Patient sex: M
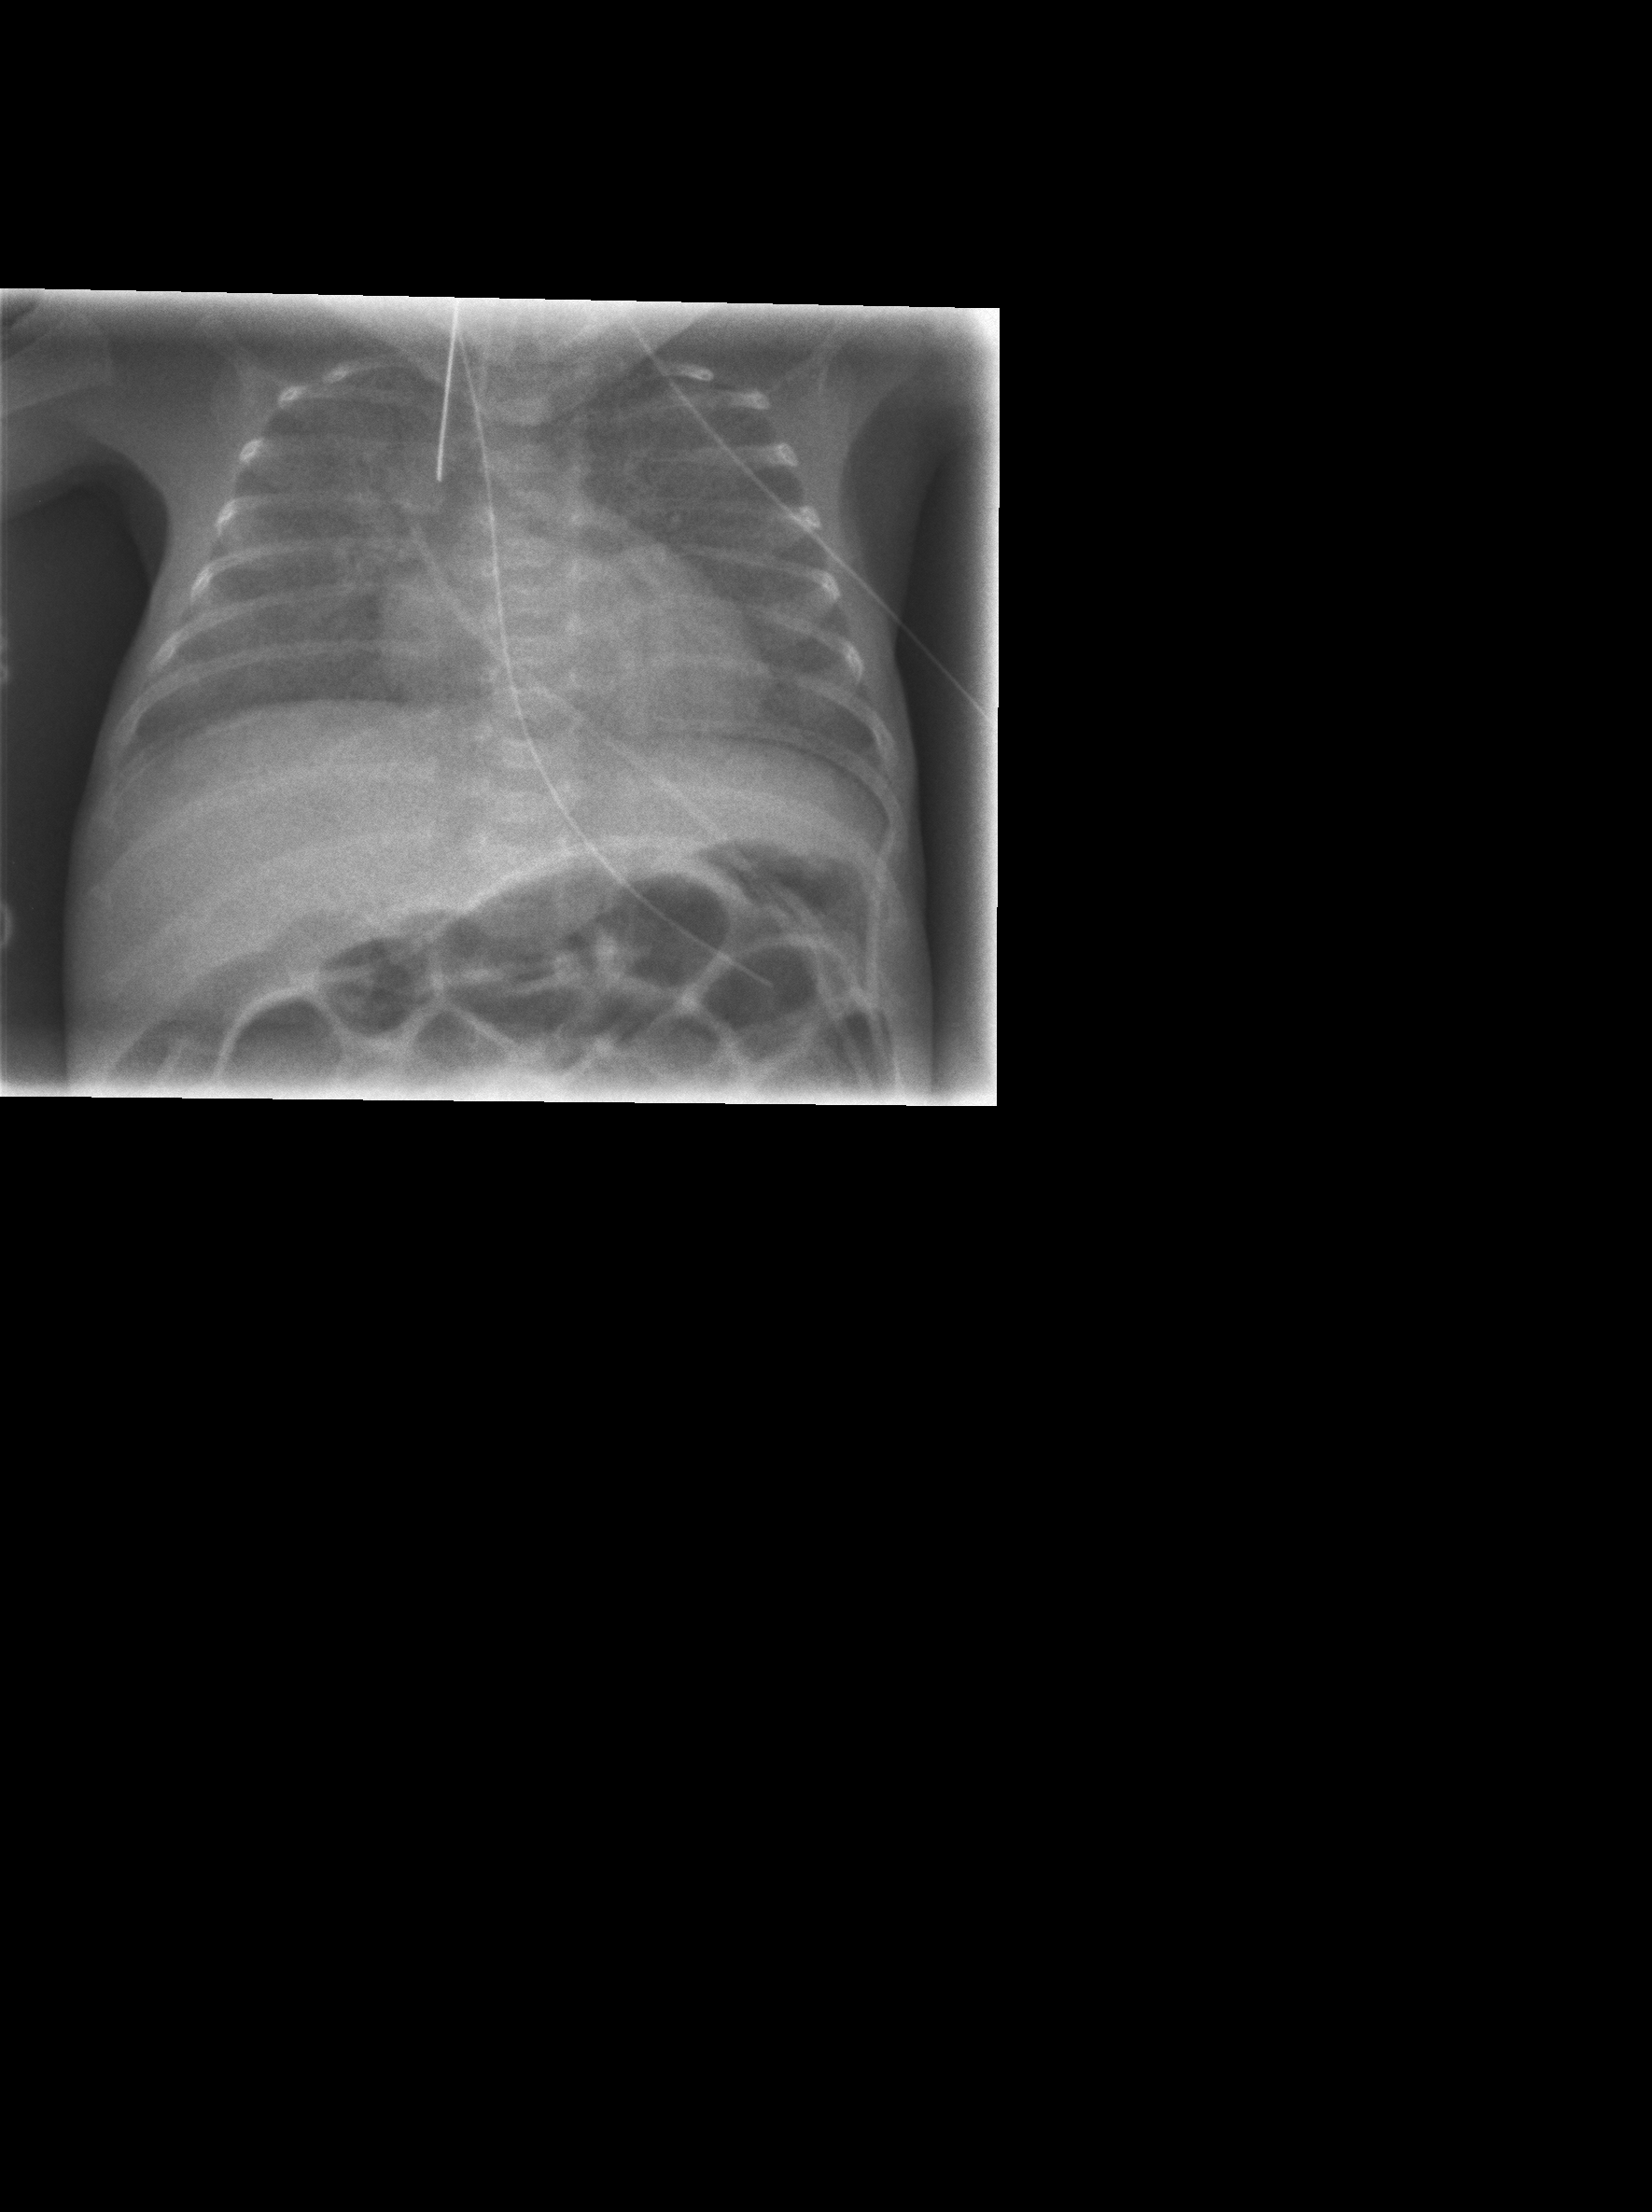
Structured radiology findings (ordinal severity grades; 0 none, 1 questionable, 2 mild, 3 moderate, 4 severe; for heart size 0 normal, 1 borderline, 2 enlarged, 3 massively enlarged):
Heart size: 0
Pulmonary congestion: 0
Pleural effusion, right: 0
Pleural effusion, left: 0
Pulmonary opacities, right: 2
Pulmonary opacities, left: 0
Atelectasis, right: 0
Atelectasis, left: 0